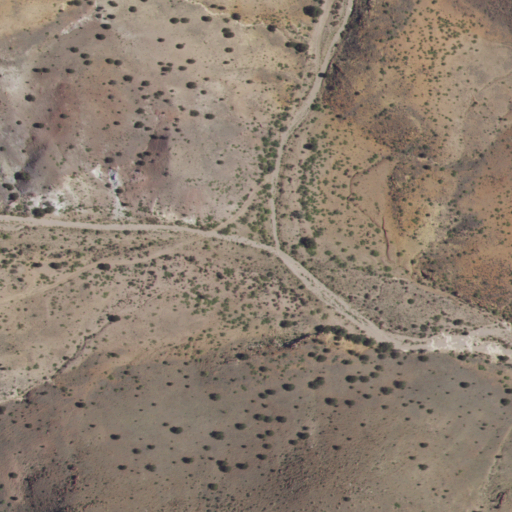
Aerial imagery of valley in New Mexico named Hok Canyon containing shrub and grassland